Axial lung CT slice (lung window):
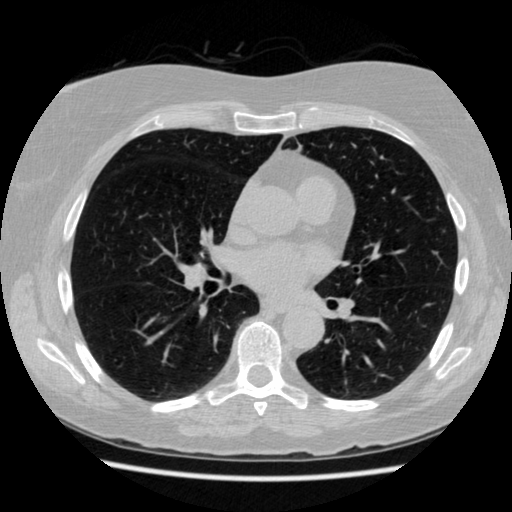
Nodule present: no